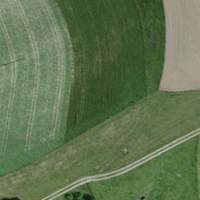
EUNIS habitat code: 52
Species observed at this site:
Emberiza citrinella